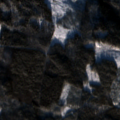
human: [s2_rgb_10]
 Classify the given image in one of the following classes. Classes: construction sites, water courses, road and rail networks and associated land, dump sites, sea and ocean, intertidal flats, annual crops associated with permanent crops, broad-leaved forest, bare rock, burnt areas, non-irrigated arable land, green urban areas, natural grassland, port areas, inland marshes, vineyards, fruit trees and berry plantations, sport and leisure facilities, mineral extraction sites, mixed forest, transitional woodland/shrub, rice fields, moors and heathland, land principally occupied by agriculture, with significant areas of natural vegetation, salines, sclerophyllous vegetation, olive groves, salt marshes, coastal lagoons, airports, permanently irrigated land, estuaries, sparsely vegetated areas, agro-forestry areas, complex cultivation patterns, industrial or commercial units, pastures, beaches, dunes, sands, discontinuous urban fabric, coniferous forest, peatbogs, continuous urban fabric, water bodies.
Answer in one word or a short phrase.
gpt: coniferous forest, mixed forest